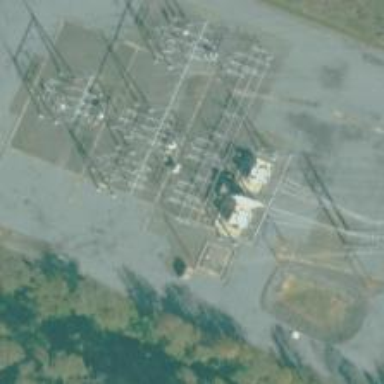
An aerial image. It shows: Switch for power supply.